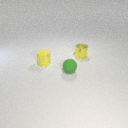
small yellow metal cylinder behind small yellow rubber cylinder